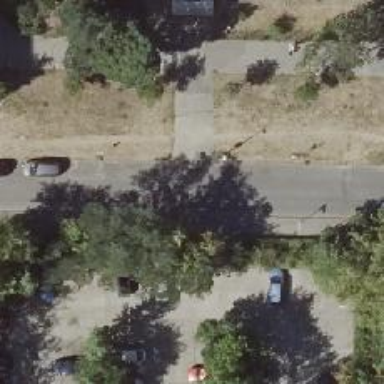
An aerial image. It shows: Asphalt footway.